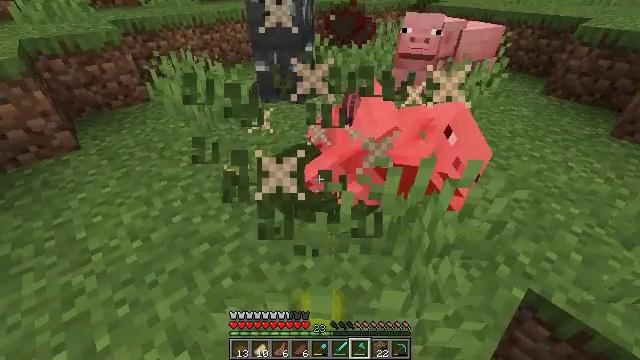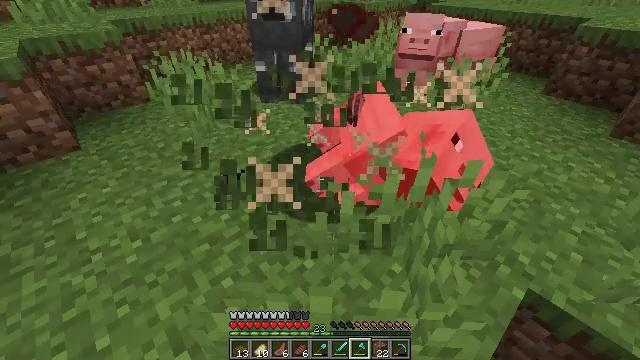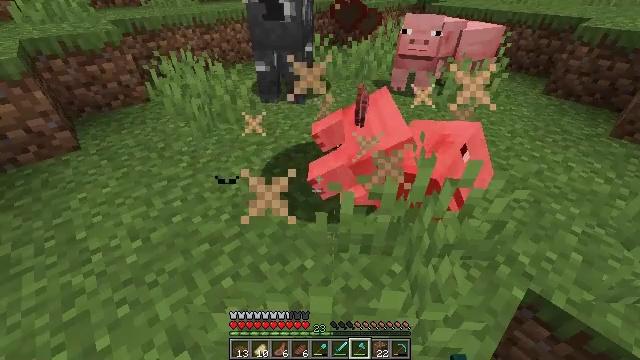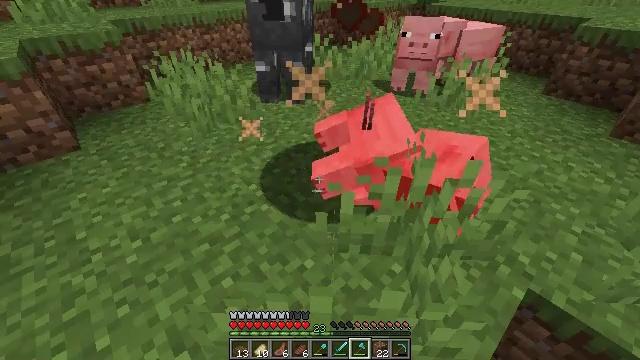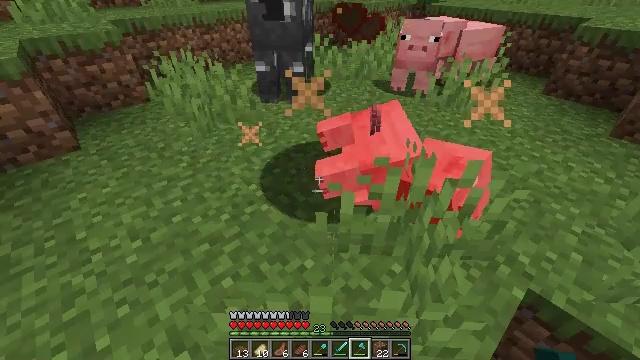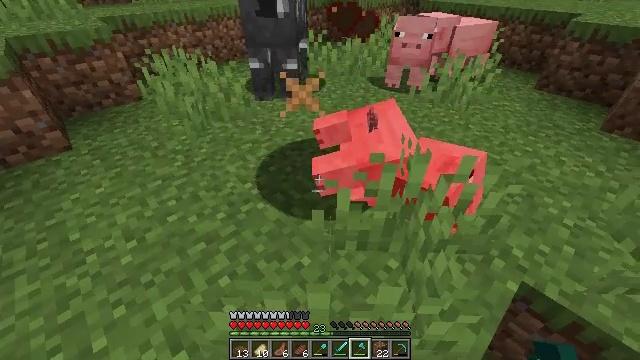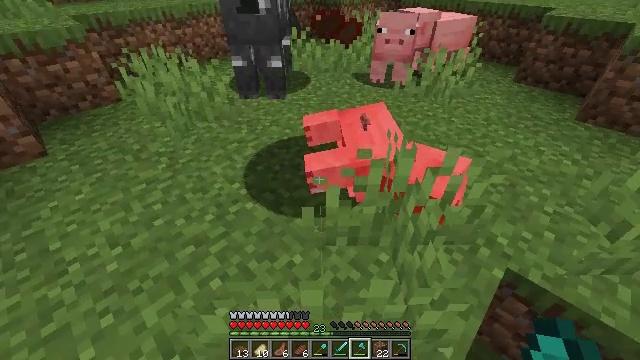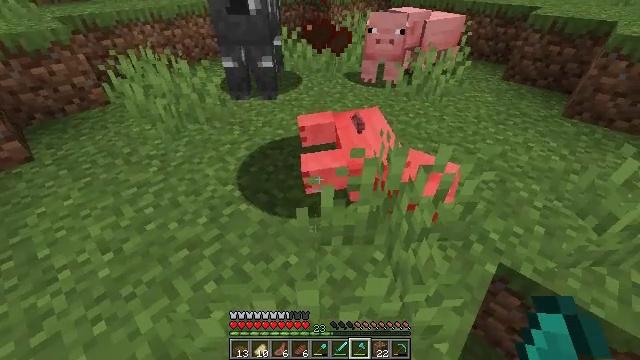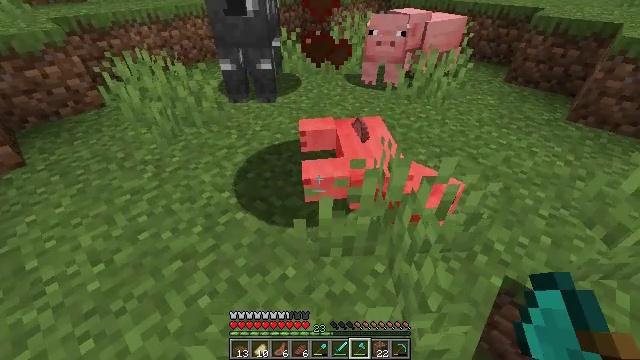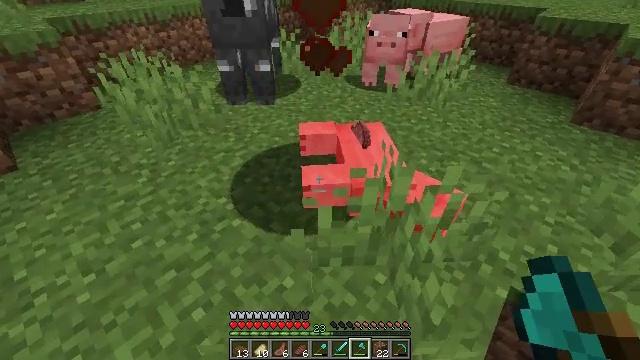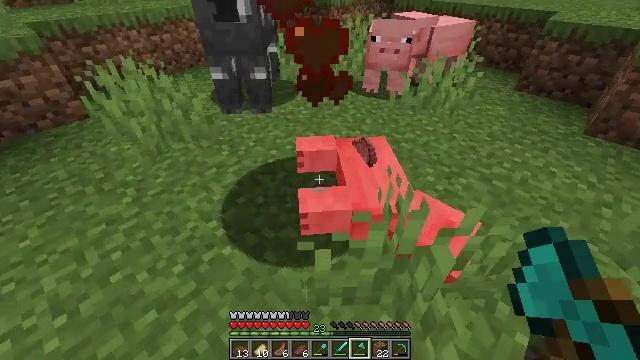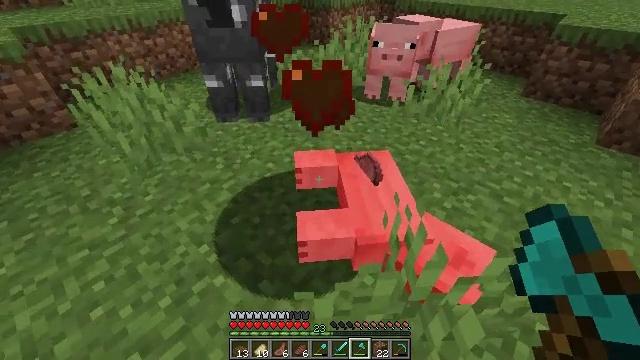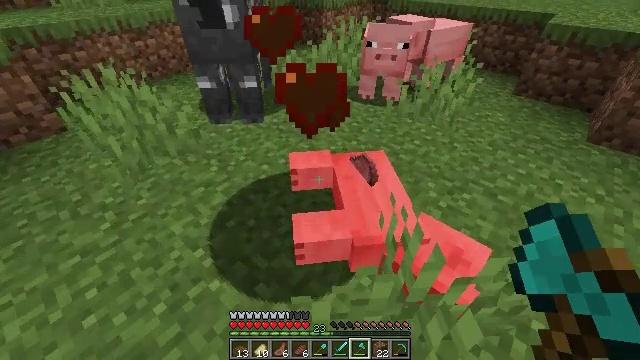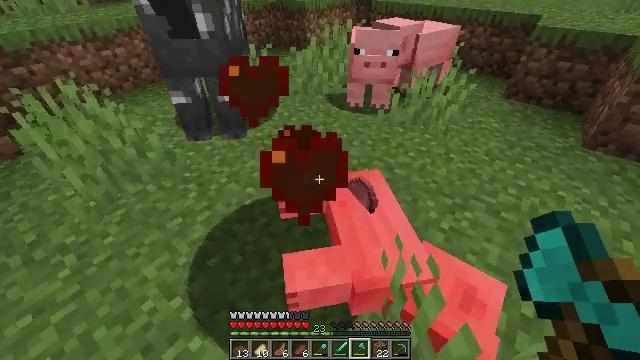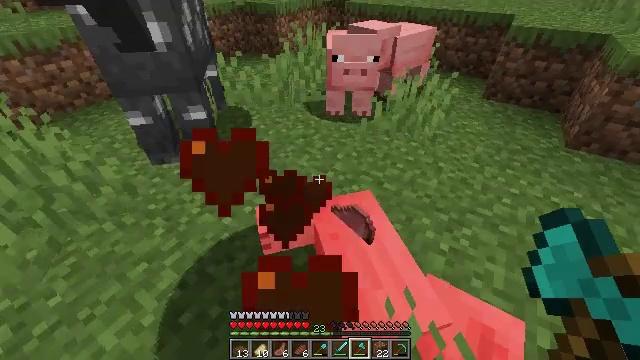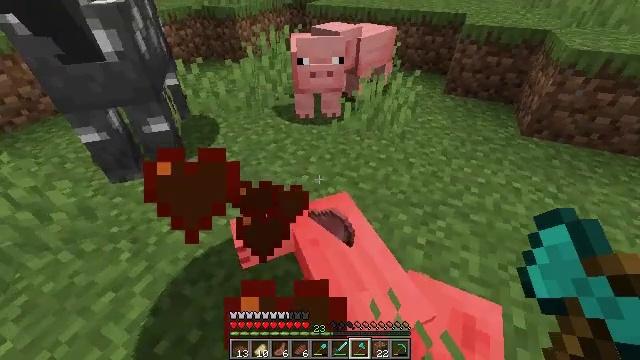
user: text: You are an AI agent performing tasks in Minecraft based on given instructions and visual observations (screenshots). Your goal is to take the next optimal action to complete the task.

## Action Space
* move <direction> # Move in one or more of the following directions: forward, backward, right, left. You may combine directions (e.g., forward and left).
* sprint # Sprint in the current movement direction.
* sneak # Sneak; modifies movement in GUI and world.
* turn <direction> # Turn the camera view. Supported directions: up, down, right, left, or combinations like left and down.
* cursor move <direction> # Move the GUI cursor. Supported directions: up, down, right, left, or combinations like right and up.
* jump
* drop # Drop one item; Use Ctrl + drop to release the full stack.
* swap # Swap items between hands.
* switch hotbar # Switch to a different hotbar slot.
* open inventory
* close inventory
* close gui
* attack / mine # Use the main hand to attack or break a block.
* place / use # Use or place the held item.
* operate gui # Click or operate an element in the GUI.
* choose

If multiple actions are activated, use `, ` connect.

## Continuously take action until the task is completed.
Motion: motion action
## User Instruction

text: Hunt a pig.
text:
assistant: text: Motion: no_op
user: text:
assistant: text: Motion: no_op
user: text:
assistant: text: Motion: no_op
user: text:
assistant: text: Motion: no_op
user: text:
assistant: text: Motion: turn right
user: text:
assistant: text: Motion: turn right
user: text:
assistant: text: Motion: turn right
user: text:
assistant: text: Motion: move forward
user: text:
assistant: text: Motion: move forward
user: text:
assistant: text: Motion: move forward
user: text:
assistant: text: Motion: move forward
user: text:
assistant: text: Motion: move forward, turn right
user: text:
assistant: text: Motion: move forward, turn right
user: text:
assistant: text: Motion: move forward, turn right
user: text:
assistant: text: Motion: move forward, turn right
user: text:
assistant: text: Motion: move forward, turn right and up
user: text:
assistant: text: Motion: move forward, turn right
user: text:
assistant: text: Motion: move forward
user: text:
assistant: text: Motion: move forward
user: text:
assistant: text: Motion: move forward
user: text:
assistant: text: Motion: no_op
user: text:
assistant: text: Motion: turn left
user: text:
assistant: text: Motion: turn left
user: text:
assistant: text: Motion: turn left
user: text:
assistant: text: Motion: turn left
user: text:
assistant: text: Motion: turn left, jump
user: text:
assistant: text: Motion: turn left, jump
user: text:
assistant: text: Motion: jump
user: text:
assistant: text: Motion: jump
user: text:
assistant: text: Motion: jump